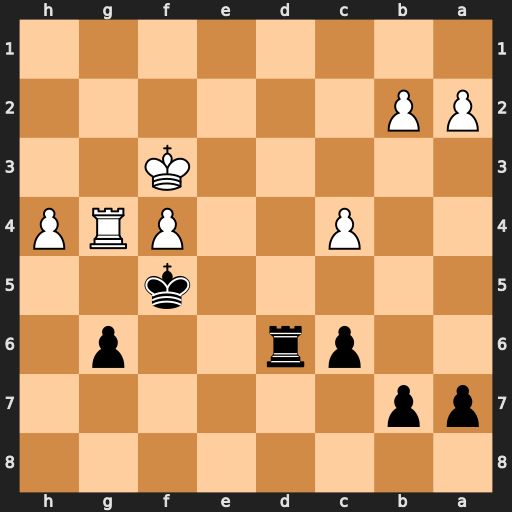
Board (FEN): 8/pp6/2pr2p1/5k2/2P2PRP/5K2/PP6/8
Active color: b
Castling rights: -
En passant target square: -
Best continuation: Rd3+ Ke2 Kxg4 Kxd3 Kxf4